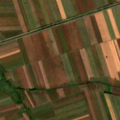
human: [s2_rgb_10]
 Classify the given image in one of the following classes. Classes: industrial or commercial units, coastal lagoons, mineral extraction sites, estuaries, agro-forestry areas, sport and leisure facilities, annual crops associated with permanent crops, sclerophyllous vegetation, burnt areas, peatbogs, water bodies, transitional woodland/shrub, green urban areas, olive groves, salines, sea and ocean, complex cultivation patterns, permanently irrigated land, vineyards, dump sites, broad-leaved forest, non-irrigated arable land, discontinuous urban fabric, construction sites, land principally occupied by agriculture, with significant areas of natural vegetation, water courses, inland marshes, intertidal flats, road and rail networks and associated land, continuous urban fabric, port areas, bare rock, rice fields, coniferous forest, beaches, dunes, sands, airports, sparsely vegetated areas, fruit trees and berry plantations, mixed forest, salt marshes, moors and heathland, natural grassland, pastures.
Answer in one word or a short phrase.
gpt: non-irrigated arable land